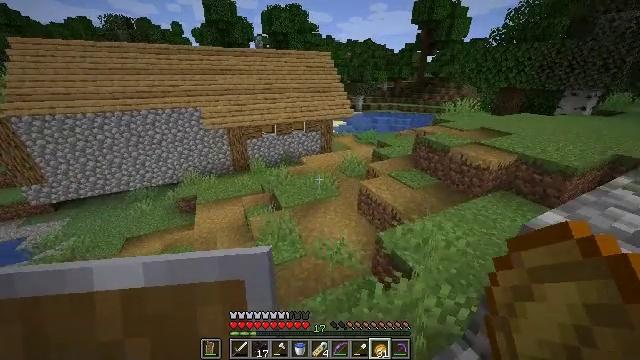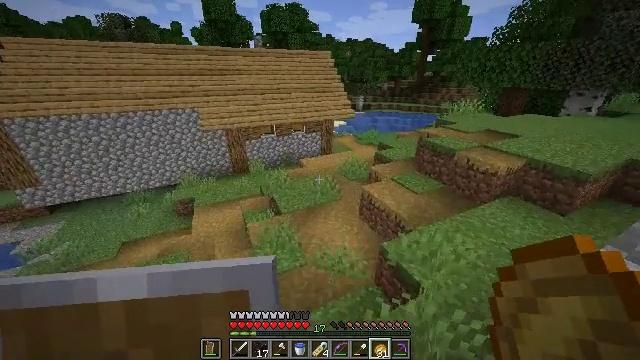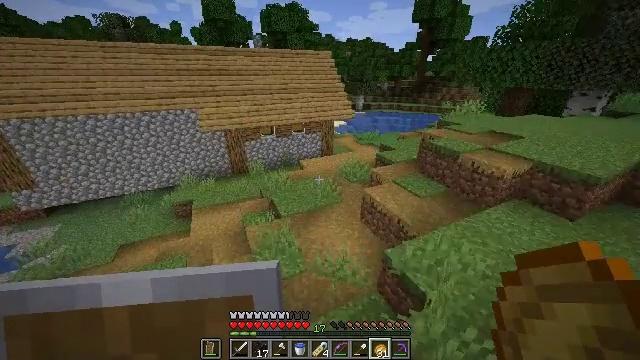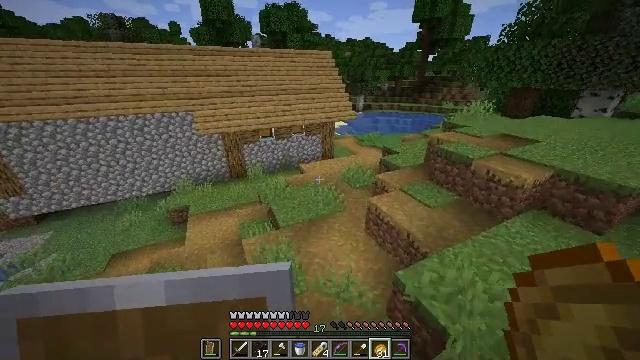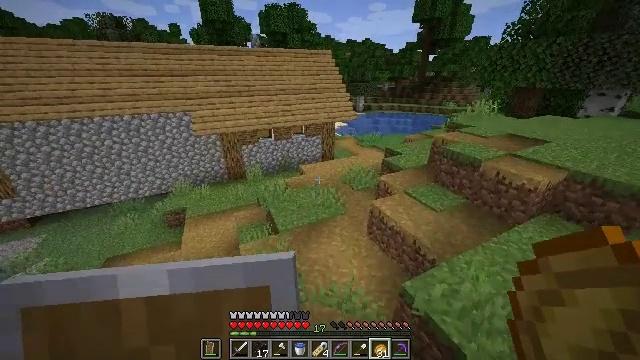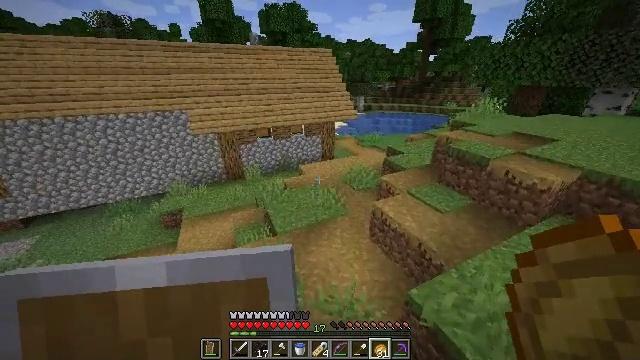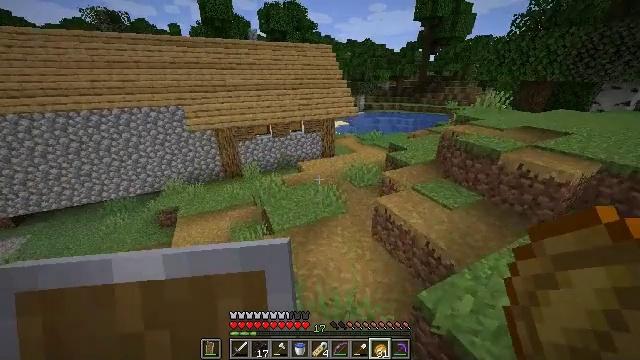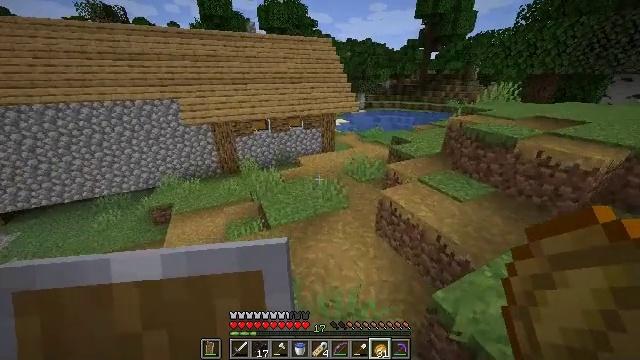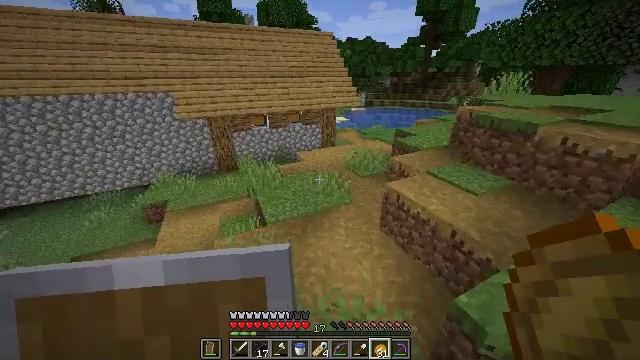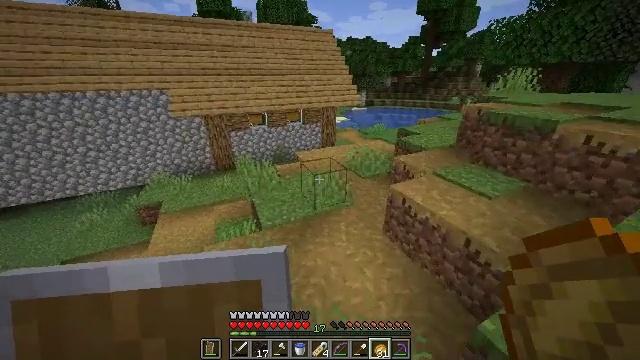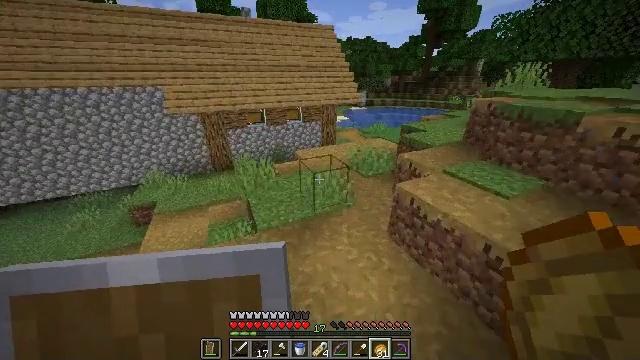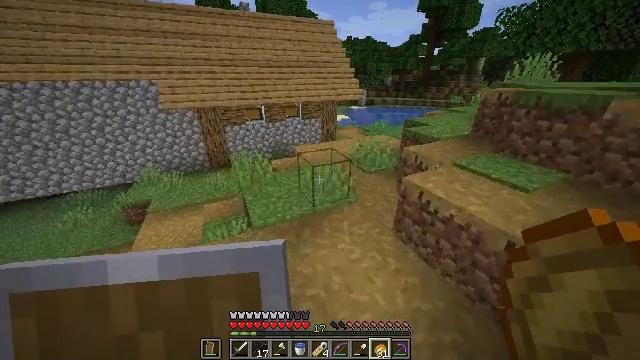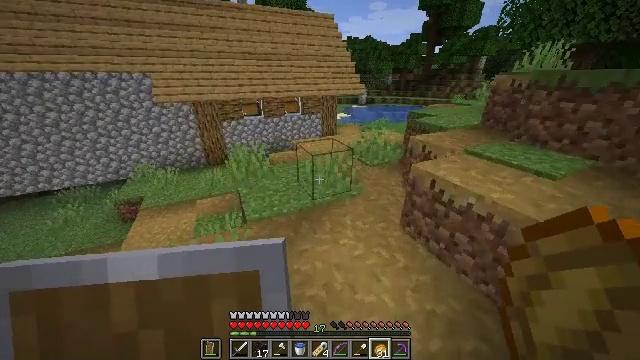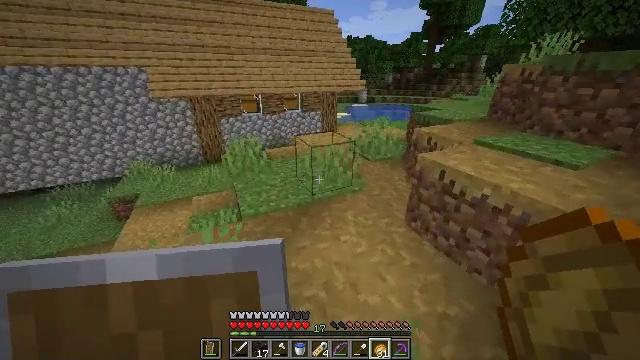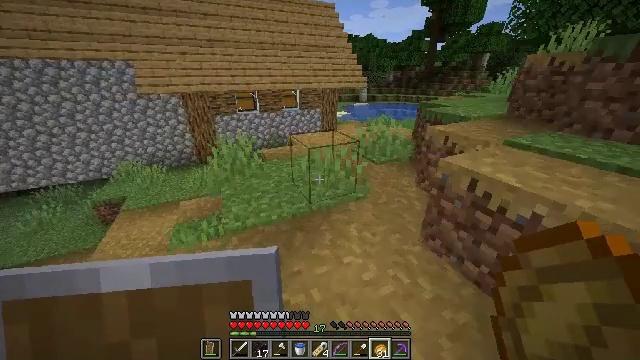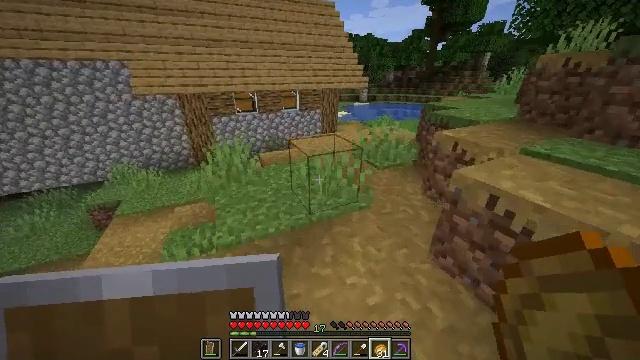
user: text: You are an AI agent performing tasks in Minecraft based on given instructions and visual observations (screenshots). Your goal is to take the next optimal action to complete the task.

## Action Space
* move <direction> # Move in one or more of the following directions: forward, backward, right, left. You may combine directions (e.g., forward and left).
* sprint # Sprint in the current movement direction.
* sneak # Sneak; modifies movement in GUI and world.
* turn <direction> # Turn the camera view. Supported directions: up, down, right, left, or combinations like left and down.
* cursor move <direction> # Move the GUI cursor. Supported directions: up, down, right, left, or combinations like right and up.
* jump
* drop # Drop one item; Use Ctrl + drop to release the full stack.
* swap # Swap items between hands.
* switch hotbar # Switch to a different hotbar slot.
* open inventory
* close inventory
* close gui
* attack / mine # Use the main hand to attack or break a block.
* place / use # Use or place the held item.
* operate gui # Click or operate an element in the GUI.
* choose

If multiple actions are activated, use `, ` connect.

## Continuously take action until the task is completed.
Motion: motion action
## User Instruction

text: Mine the chest to collect it.
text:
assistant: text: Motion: move forward
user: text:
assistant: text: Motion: move forward
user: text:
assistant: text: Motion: move forward
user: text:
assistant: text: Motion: move forward
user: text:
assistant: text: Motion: move forward
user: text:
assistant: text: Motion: move forward
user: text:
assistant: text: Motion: move forward
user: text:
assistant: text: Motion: move forward
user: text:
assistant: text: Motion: move forward
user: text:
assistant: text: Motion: move forward
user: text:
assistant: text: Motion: move forward
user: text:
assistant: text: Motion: move forward
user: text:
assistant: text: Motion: move forward
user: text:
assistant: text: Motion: move forward
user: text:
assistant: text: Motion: move forward
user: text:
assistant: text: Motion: move forward and move right
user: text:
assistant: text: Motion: move forward and move right
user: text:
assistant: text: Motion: move forward
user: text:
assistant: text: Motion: move forward
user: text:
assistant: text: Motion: move forward, turn right
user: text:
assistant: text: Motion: move forward, turn right
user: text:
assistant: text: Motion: move forward, turn right
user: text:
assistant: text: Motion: move forward, turn right
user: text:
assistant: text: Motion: move forward, turn right
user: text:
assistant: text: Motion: move forward
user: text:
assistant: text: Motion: move forward
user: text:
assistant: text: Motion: move forward
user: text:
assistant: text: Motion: move forward
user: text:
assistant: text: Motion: move forward
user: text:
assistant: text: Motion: move forward, turn left